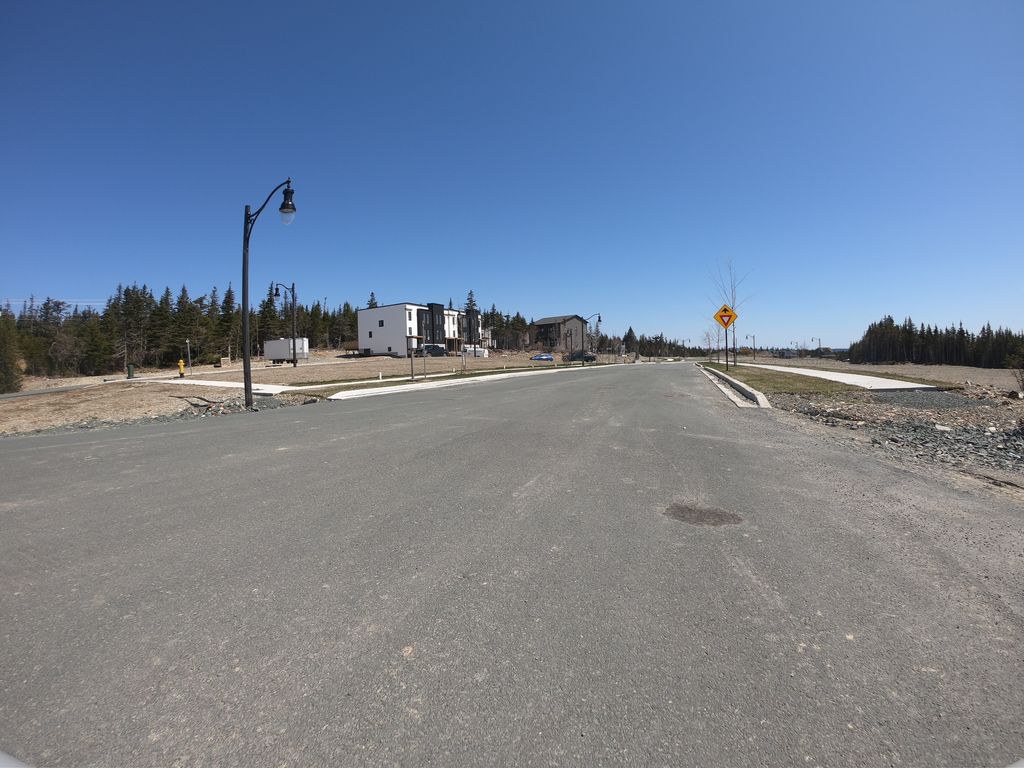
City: st_johns